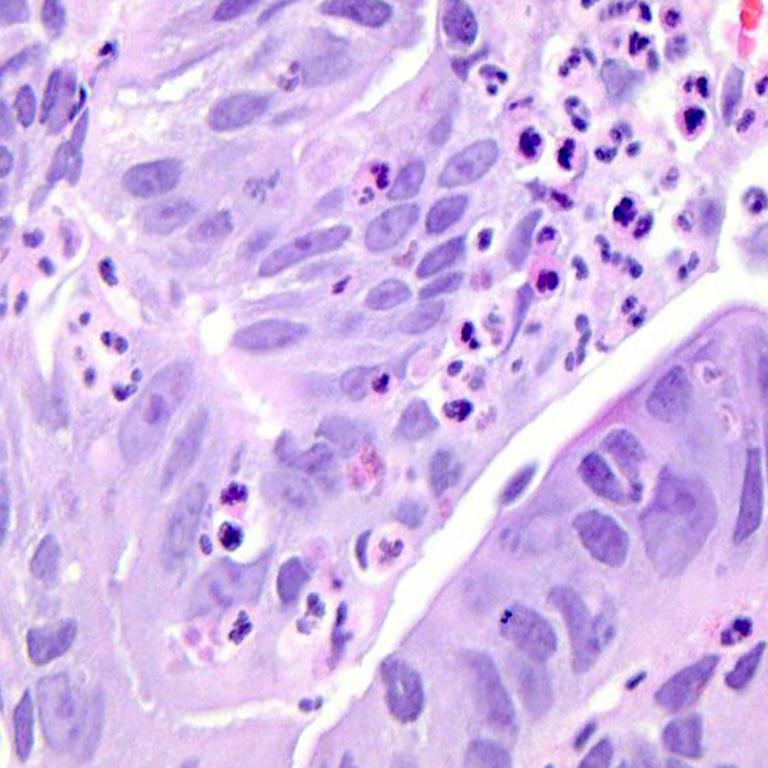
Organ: colon
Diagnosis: adenocarcinomas